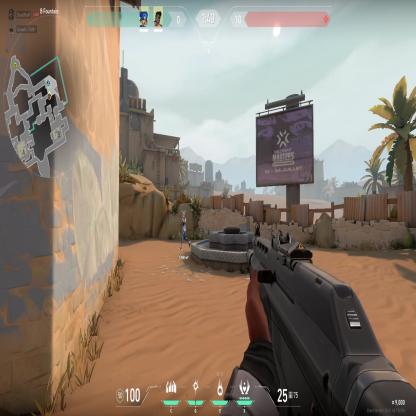
Label: teammate